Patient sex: F
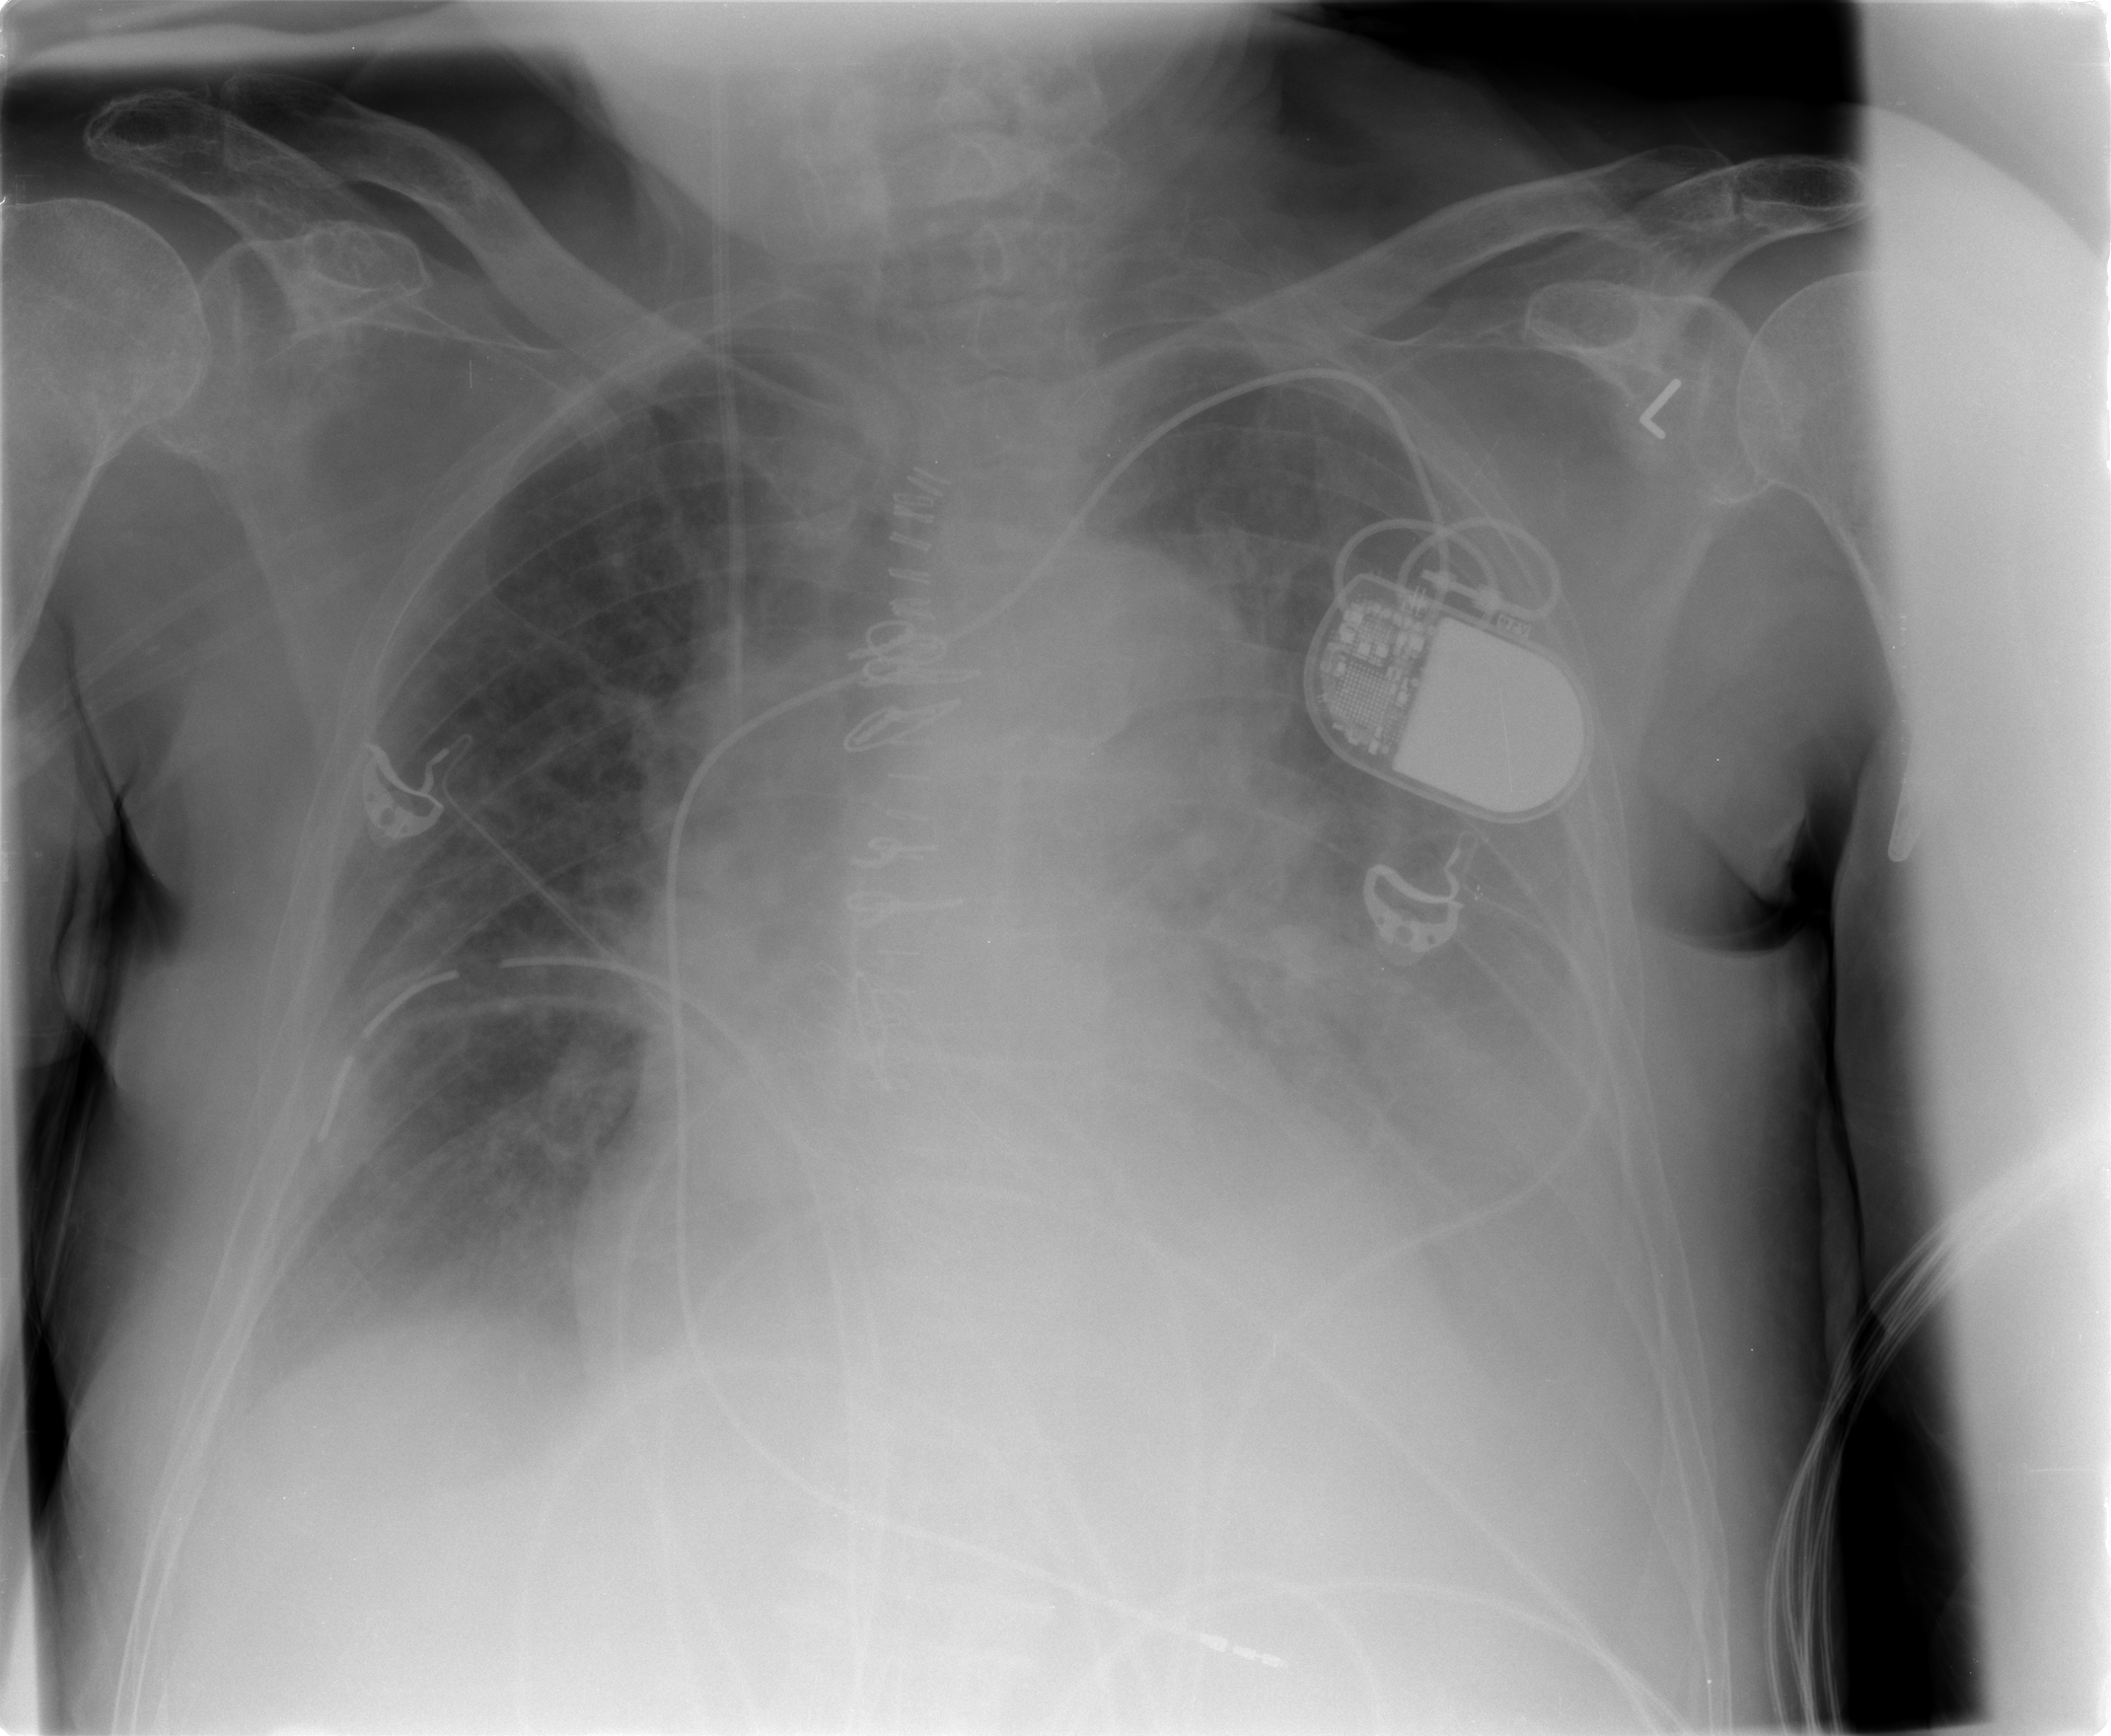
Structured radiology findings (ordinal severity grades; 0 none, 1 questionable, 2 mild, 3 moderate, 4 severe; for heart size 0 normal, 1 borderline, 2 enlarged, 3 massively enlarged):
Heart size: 2
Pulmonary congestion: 3
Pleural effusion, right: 1
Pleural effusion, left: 3
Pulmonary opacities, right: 1
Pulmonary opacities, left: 1
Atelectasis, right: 2
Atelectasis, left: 2